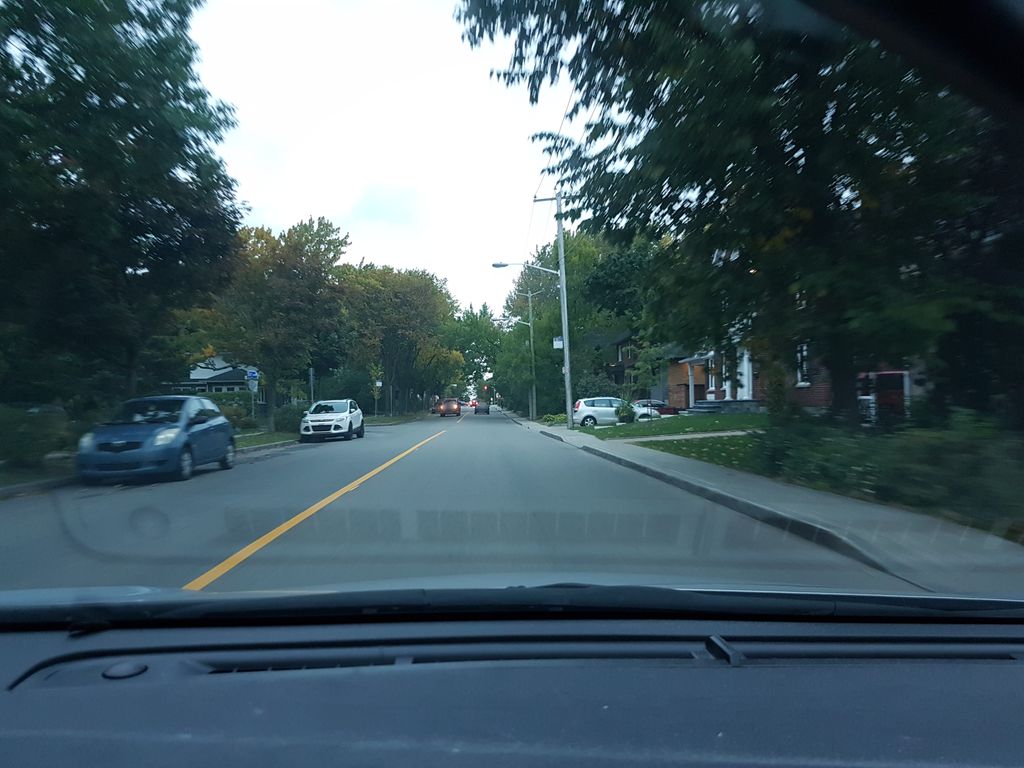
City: quebec_city